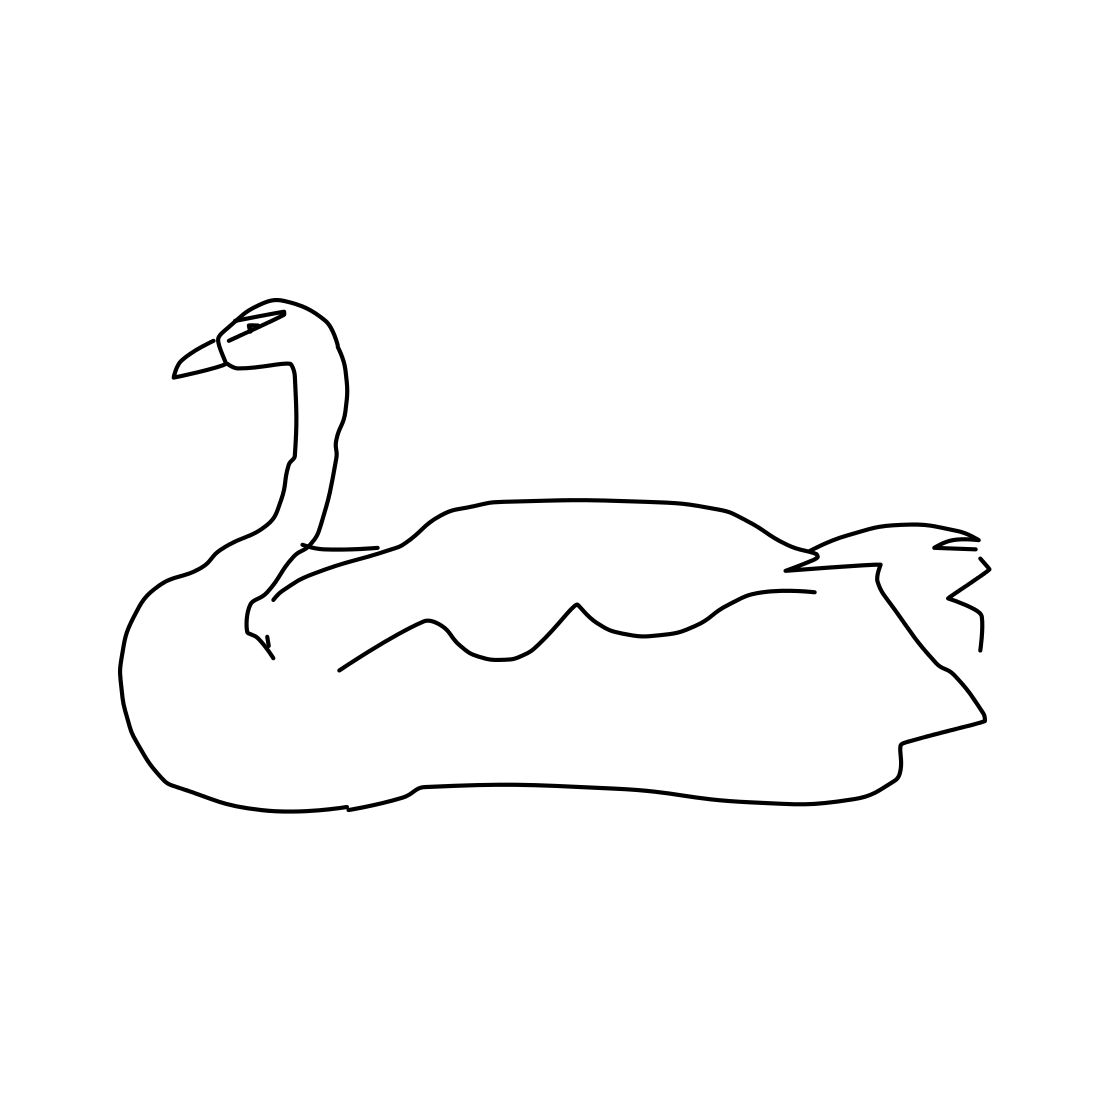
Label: swan